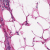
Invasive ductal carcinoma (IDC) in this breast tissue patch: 0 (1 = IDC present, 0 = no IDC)